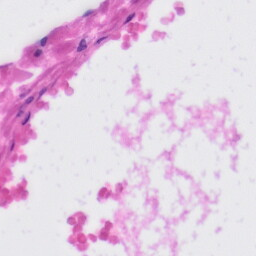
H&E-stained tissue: Liver